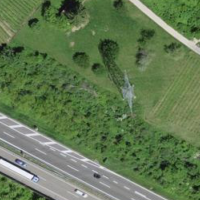
EUNIS habitat code: 57
Species observed at this site:
Prunus spinosa